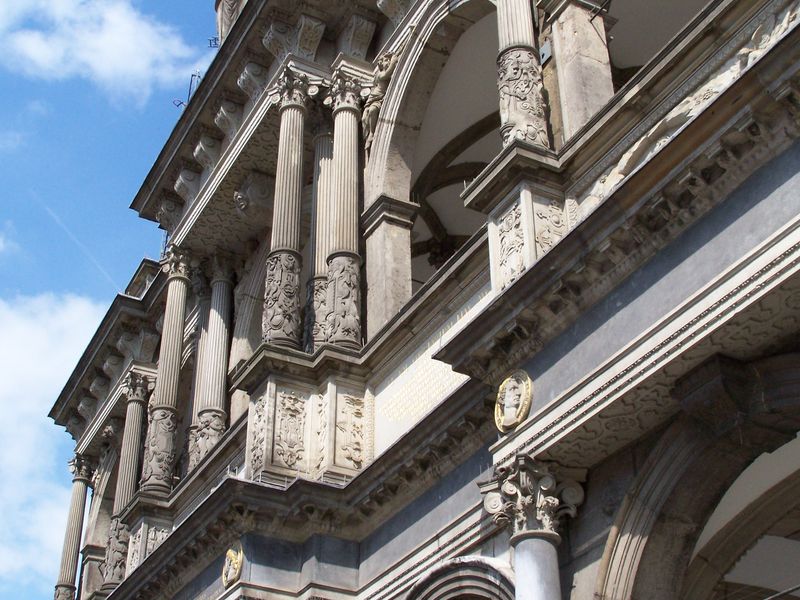
Titel: Köln, Rathauslaube (Obergeschoss 1616/17 verändert)
Künstler: Wilhelm Vernukken
Standort: Köln (EU - D - NRW)
Schlagwörter: blau, himmel, schatten, weiß, wolken, ausschnitt, grau, licht, säule, säulen, gebäude, haus, architektur, stein, relief, bogen, fassade, rundbogen, querformat, detail, ornamente, foto, fotografie, photographie, bögen, komposit, gewölbe, kapitelle, kapitell, photo, fries, sims, gesims, ionisch, korinthisch, fot, gebälk, bauwerk, säul, kondensstreifen, ioisch